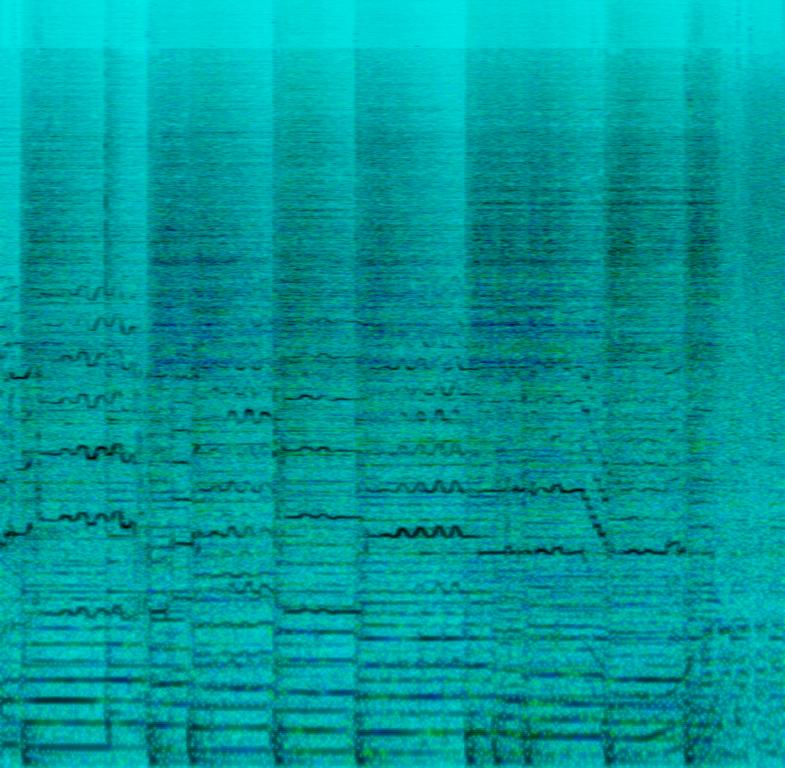
The song is an instrumental. The song is medium tempo and tempo changes occur later, with piano accompaniment, guitar solo, chord changes, steady drumming rhythm, rhythm  guitar, and strong bass line . The song is an iconic rock hit and has a bad audio quality.